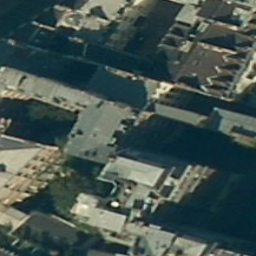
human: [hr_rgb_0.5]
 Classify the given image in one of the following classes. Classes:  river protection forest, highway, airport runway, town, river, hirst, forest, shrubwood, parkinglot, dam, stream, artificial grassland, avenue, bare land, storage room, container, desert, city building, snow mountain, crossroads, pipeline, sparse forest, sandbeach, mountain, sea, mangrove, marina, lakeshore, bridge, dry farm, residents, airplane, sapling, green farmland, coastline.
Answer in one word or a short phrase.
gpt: city building